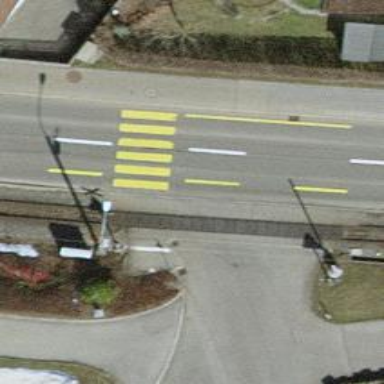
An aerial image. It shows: Footway crossing.